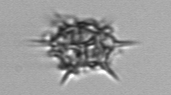
Label: Dictyocha